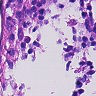
Metastatic tissue present: no